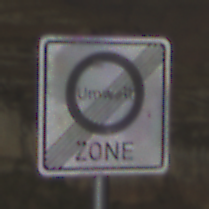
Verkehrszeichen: EndeUmweltzone
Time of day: MorningAfternoon
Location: Outdoor (Nature)
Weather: PartlyCloudy
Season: NotSpecified
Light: Natural